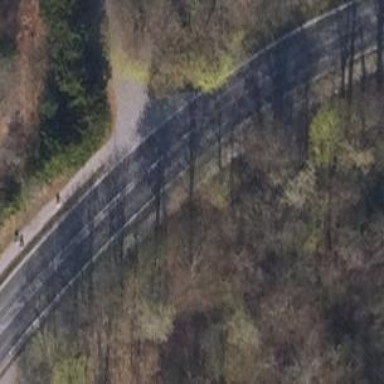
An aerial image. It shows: Asphalt track with grade1 quality.